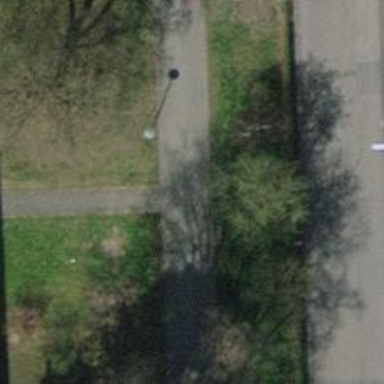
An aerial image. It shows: Footway surfaced with paving stones.